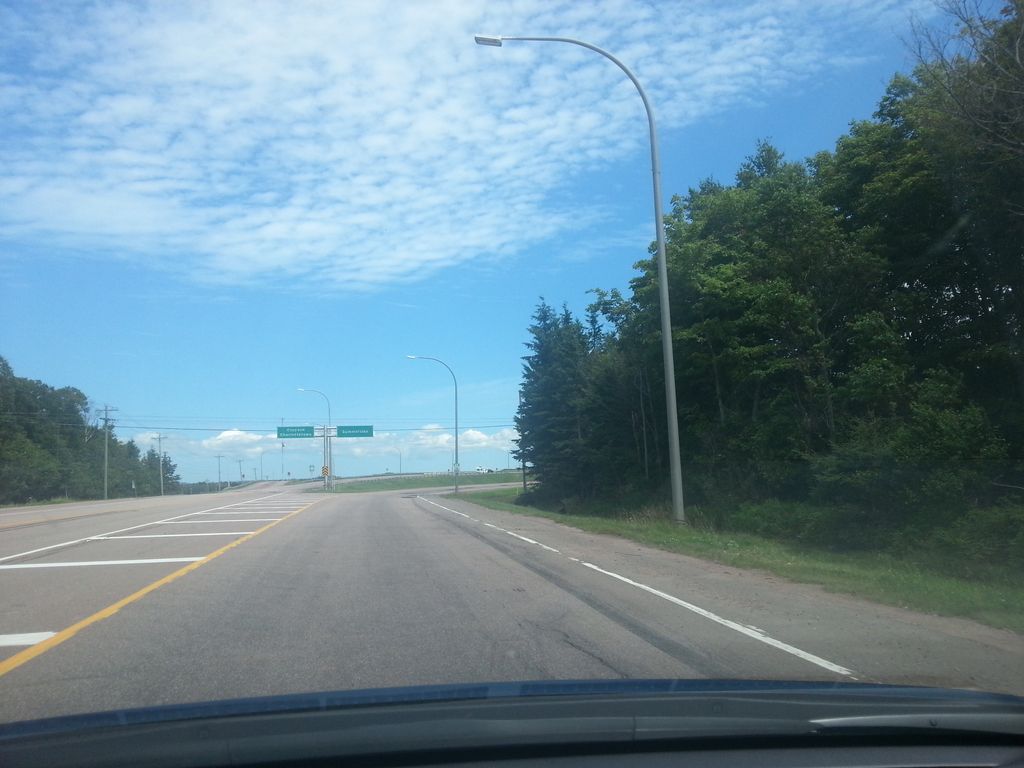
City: charlottetown